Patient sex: M
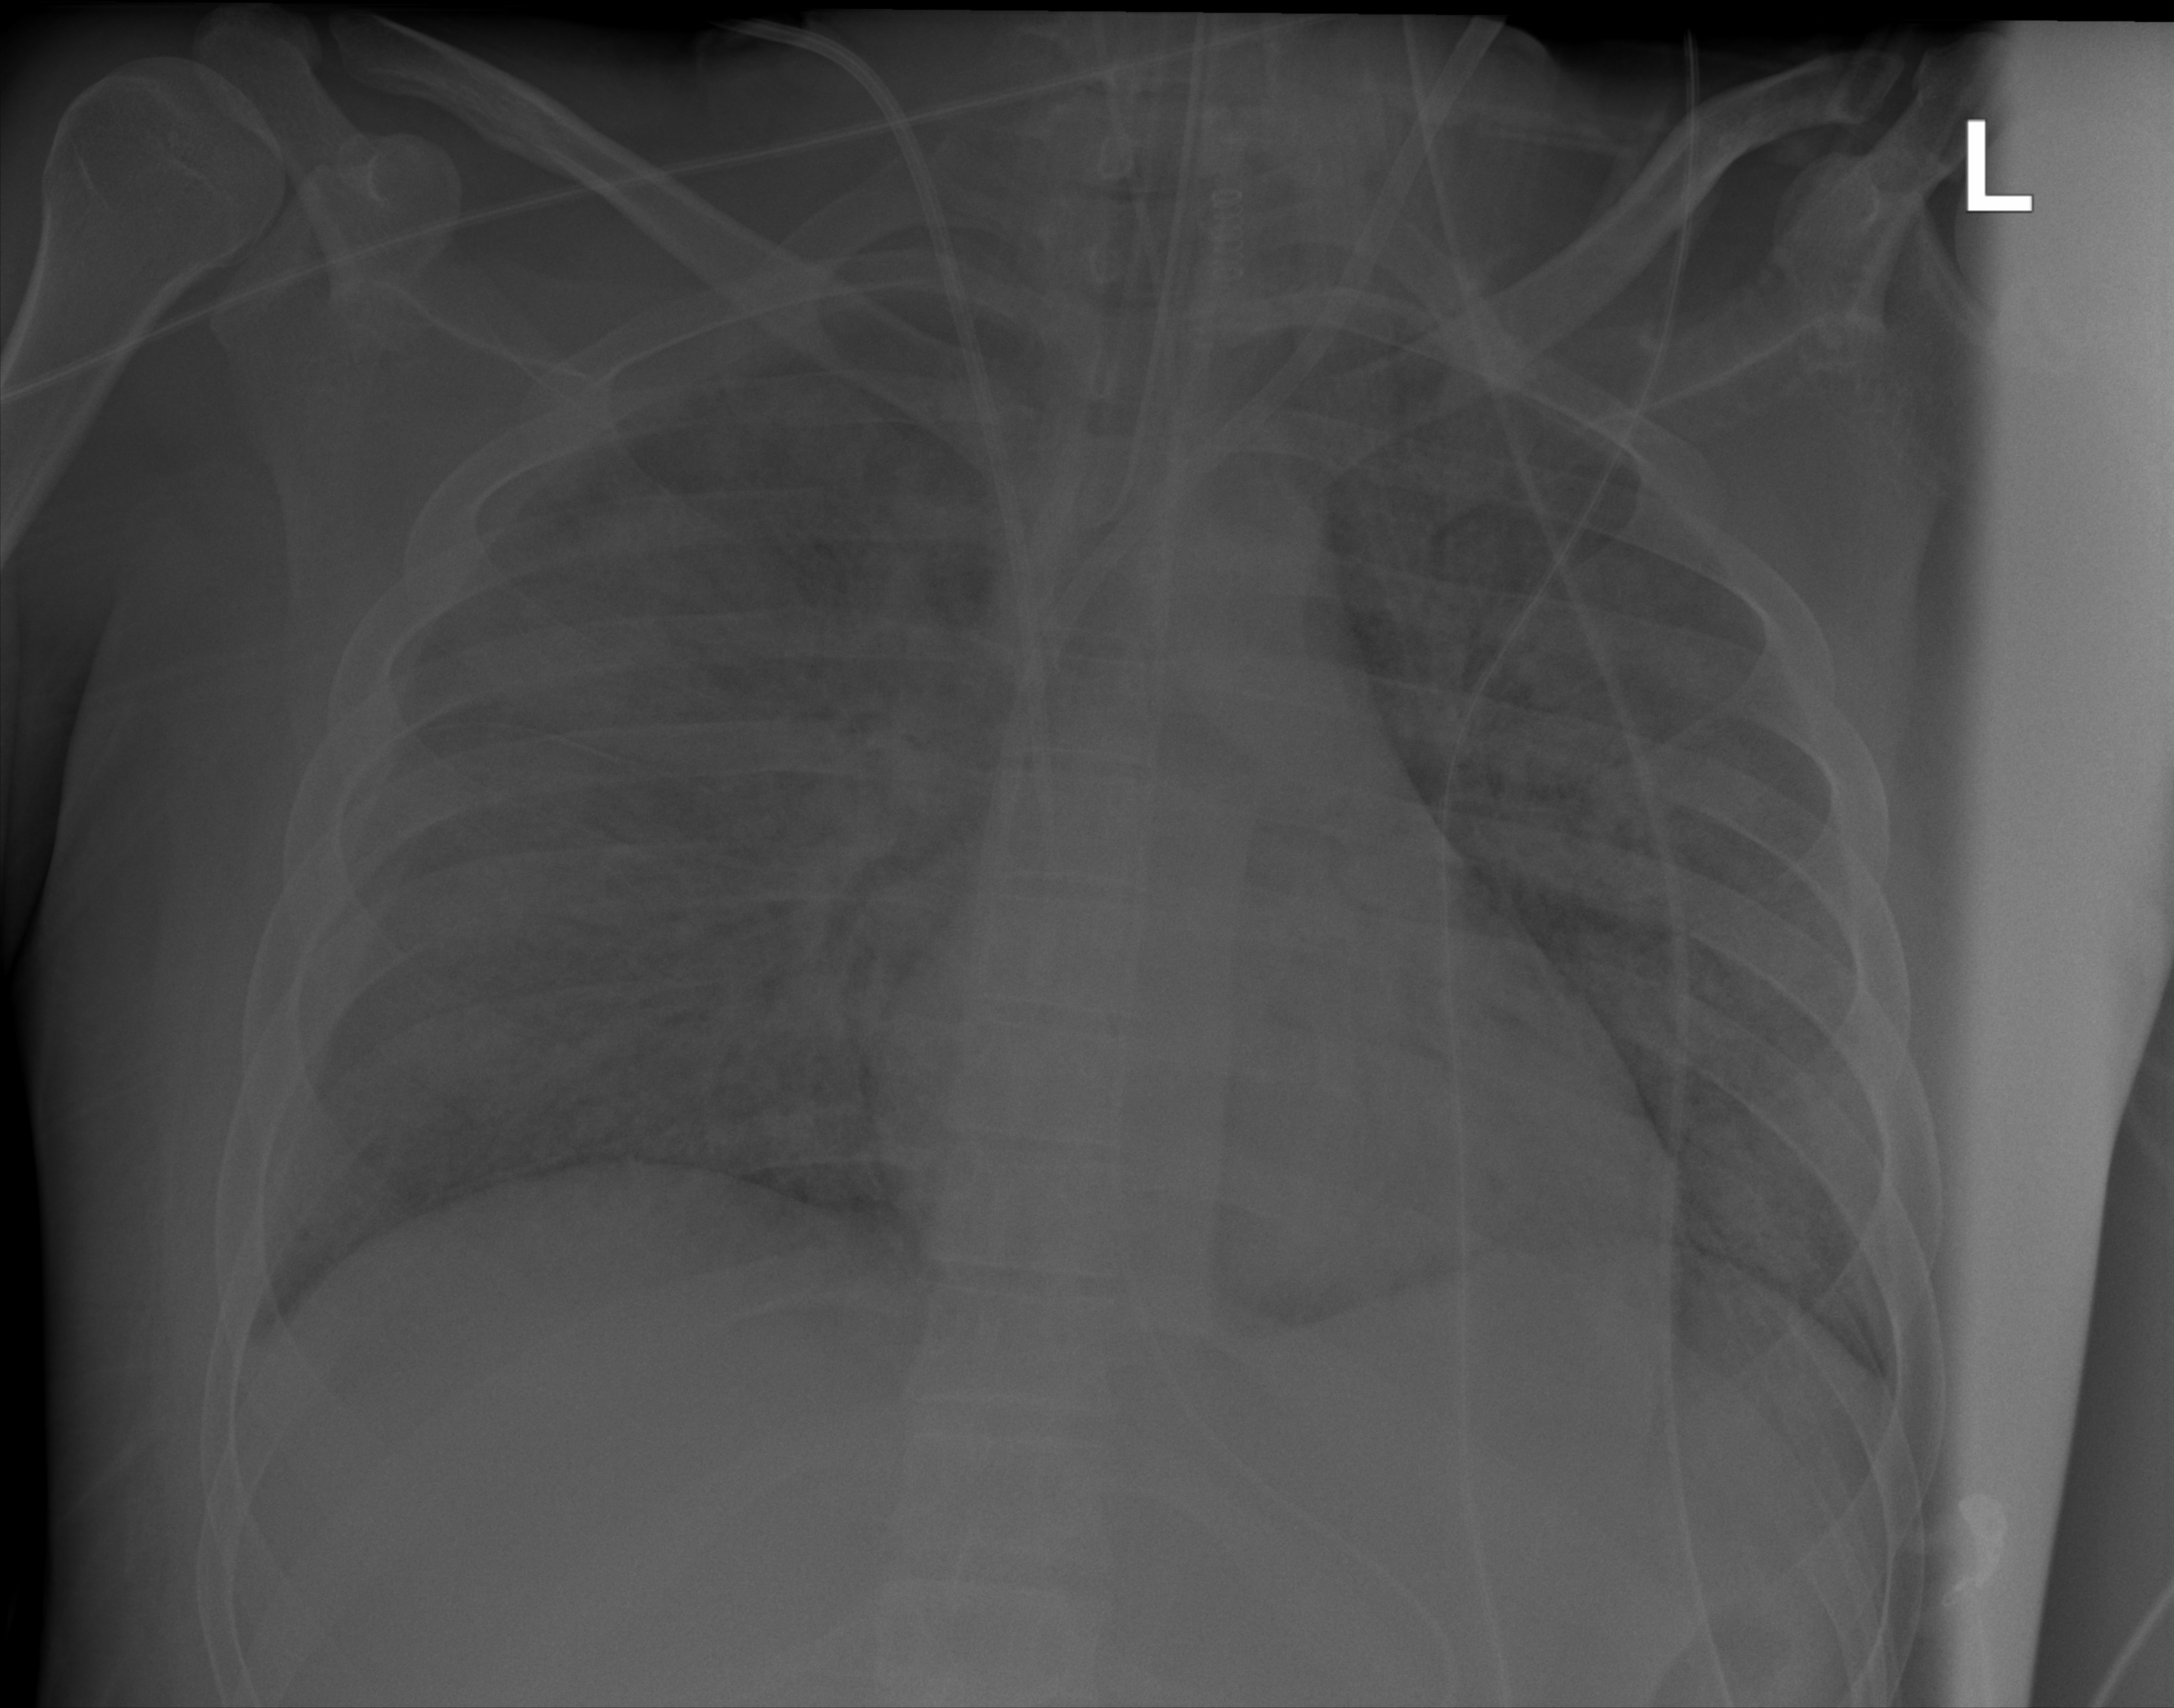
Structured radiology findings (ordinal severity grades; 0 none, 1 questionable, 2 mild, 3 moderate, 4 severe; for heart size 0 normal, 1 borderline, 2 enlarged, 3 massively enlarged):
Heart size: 0
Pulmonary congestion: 2
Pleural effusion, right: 2
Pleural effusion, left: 2
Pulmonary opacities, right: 3
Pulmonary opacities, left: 3
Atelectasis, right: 3
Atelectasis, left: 3